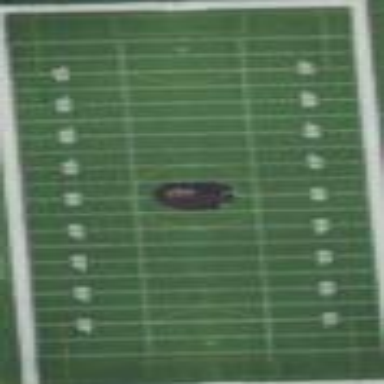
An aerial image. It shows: American football pitch.